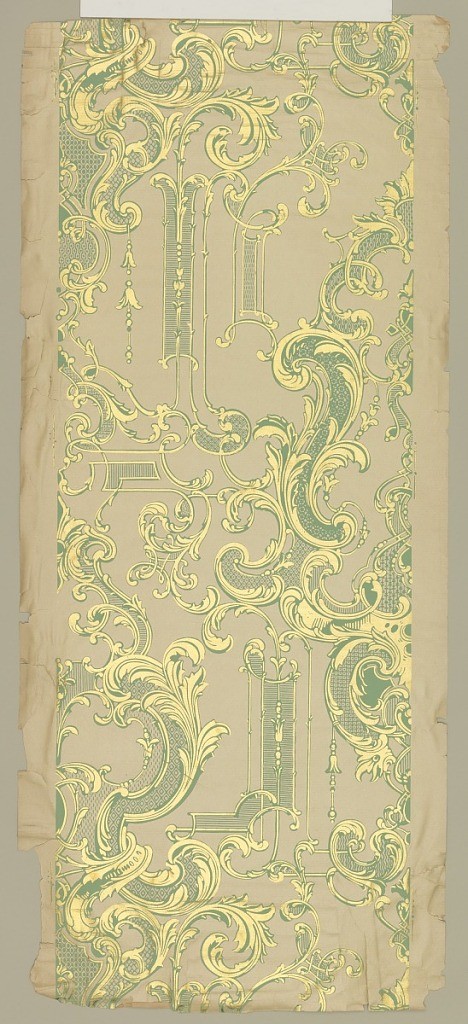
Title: Sidewall
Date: ca. 1895
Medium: Block printed on machine-made paper
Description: Rococo-revival scrollwork pattern in green and metallic gold on a mica beige ground. Paper support has embossed horizontal ribbing.